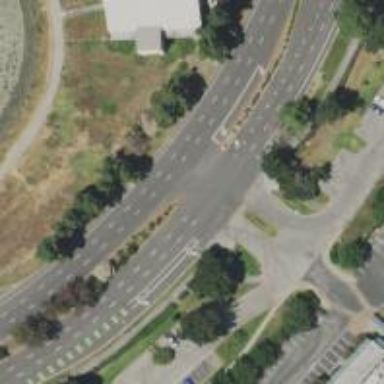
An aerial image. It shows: Secondary link road with asphalt surface.